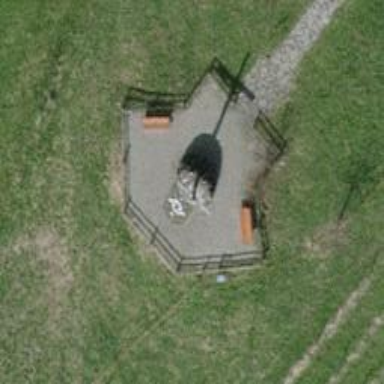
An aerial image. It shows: Brown bench.